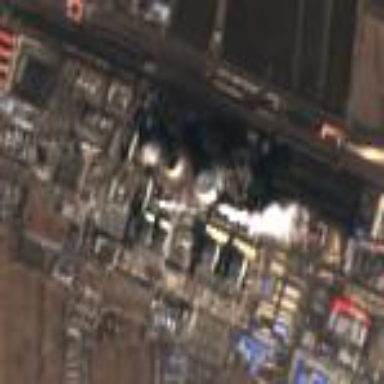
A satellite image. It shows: Industrial area with coal power plant.